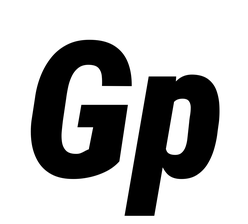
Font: Roboto-Italic_Condensed_Black_Italic